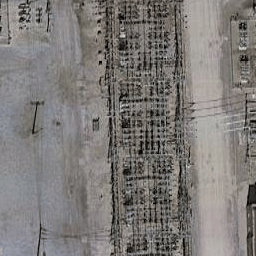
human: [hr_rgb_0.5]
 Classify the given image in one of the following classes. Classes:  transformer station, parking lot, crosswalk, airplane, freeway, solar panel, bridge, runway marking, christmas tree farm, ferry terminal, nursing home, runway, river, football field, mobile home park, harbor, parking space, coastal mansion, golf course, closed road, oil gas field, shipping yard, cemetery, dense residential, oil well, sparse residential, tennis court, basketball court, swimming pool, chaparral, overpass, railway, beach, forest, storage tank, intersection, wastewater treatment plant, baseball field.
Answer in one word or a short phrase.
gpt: transformer station